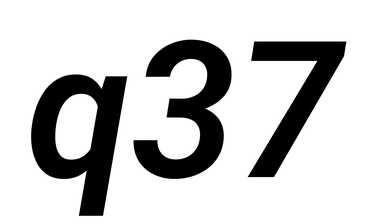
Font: Roboto-Italic_SemiBold_Italic